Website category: jobs
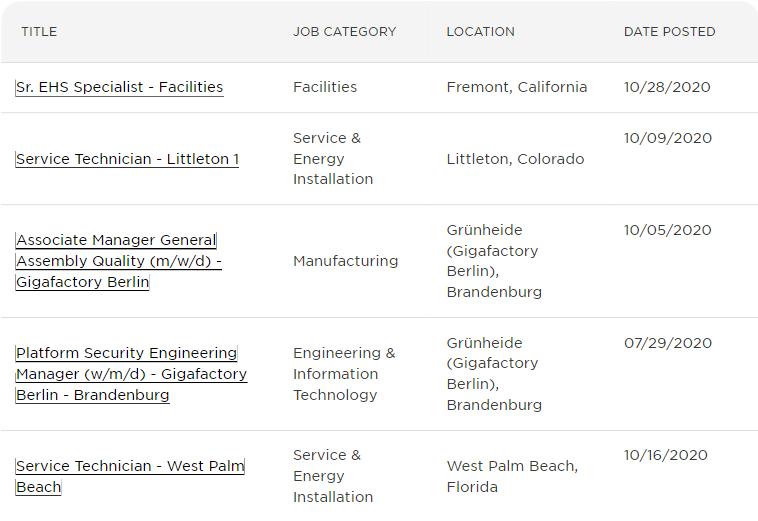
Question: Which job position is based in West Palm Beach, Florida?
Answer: Service Technician - West Palm Beach

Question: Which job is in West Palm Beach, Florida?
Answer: Service Technician - West Palm Beach

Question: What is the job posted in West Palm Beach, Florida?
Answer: Service Technician - West Palm Beach

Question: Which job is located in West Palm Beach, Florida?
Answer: Service Technician - West Palm Beach

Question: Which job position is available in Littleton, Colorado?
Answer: Service Technician - Littleton 1

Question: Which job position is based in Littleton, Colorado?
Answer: Service Technician - Littleton 1

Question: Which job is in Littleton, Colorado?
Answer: Service Technician - Littleton 1

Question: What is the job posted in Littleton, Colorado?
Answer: Service Technician - Littleton 1

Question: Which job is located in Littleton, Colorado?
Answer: Service Technician - Littleton 1

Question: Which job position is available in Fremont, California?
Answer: Sr. EHS Specialist - Facilities

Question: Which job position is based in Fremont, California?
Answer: Sr. EHS Specialist - Facilities

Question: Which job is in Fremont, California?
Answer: Sr. EHS Specialist - Facilities

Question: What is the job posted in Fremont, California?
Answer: Sr. EHS Specialist - Facilities

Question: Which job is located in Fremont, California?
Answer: Sr. EHS Specialist - Facilities